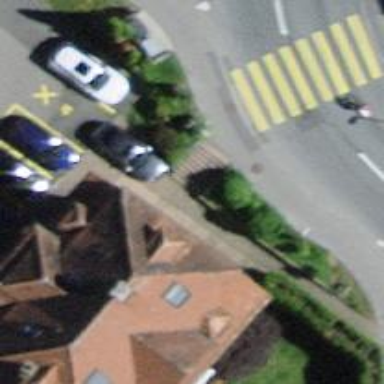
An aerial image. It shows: Bus stop with platform for public transport.